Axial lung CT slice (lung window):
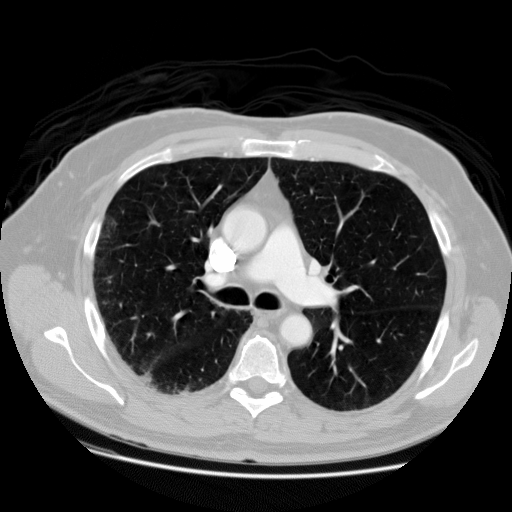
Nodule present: no